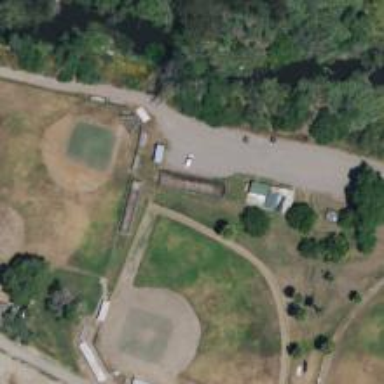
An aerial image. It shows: Baseball pitch for leisure land activities.